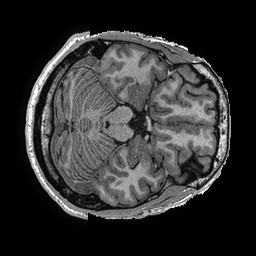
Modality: T1w
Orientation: axial
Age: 30
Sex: male
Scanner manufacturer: ge
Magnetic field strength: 3 T
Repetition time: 0.006952 s
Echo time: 0.00292 s